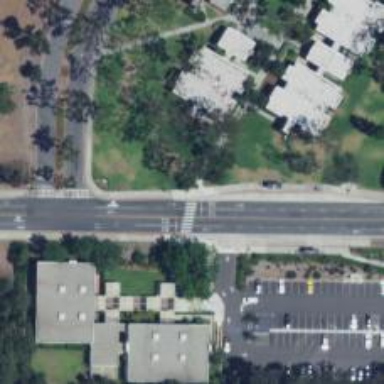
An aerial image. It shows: Crossing where footway intersects with cycleway.